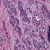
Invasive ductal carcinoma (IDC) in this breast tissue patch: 1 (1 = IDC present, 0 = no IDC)